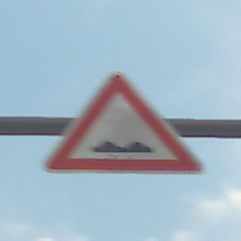
Verkehrszeichen: UnebeneFahrbahn
Umgebung: Outdoor, Suburban
Tageszeit: SunriseSunset
Wetter: PartlyCloudy
Licht: Natural
Jahreszeit: NotSpecified
Kontrast: MediumContrast